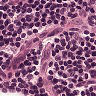
Metastatic tissue present: no